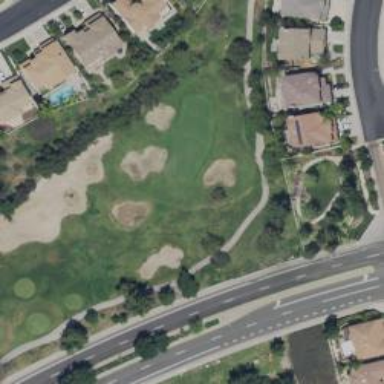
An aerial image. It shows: Service road designated as golf cart path.